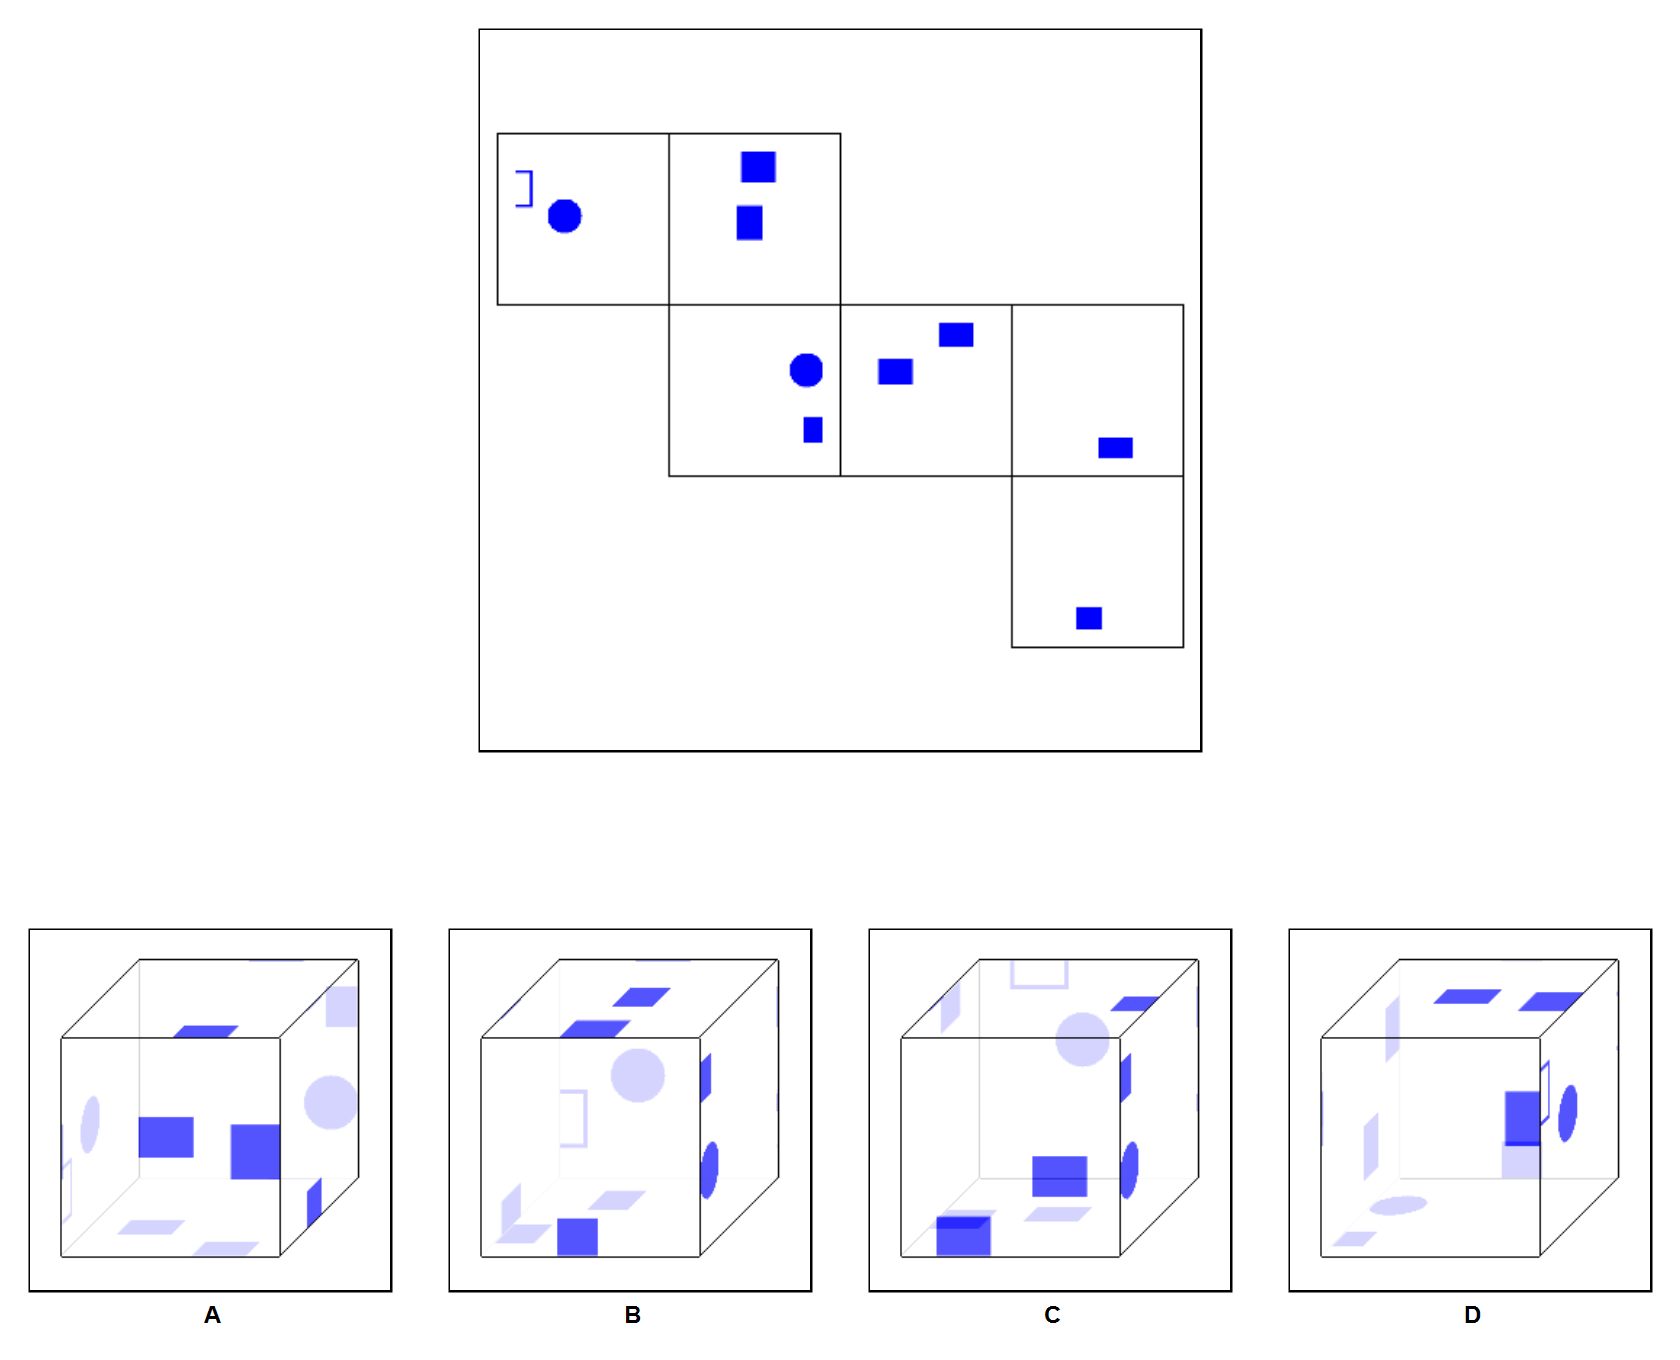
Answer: C